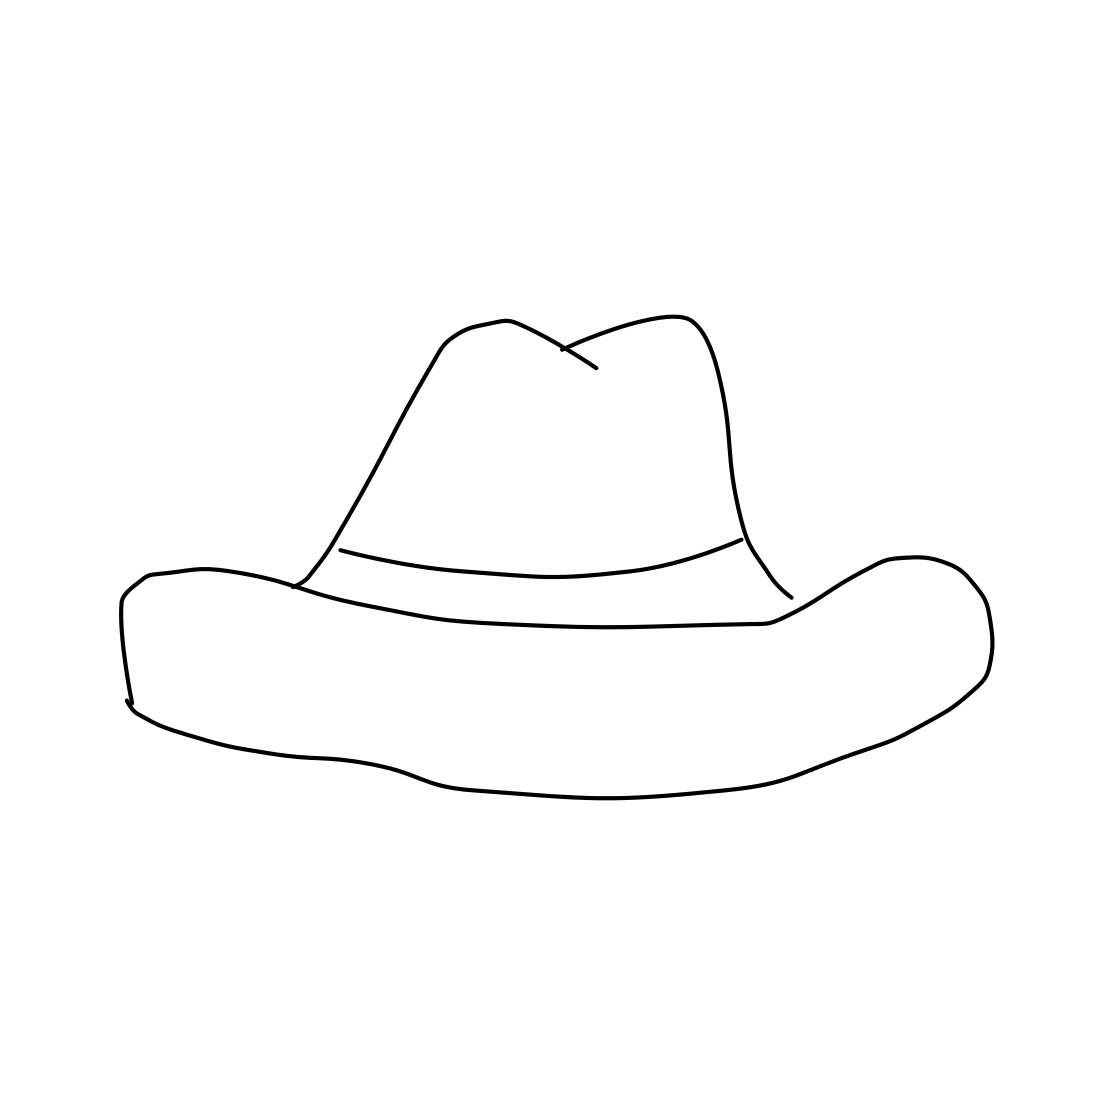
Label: hat